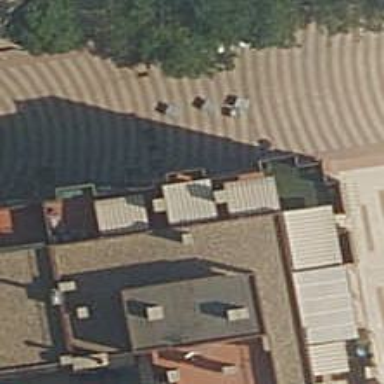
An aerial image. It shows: Bar.